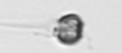
Label: Apedinella